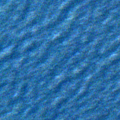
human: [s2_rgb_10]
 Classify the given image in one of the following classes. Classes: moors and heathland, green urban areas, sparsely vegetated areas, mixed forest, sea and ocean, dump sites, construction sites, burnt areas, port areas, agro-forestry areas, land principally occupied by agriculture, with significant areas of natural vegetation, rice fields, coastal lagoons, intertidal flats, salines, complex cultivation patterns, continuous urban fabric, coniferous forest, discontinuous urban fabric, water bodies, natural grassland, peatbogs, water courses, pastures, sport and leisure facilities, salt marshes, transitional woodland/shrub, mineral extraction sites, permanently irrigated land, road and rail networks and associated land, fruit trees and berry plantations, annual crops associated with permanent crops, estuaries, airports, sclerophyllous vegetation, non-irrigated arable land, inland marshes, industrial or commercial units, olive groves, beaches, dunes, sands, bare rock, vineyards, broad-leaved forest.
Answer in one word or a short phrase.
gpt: sea and ocean